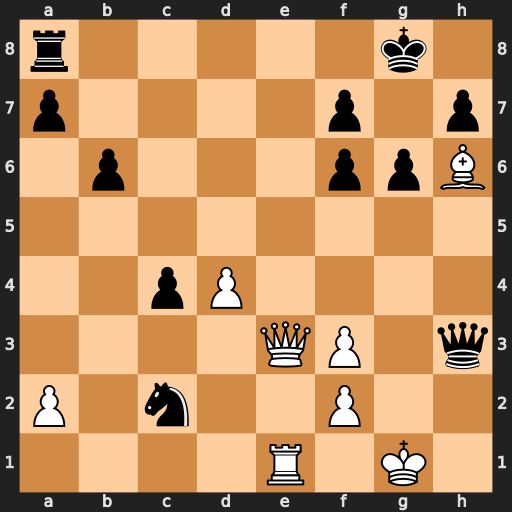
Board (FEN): r5k1/p4p1p/1p3ppB/8/2pP4/4QP1q/P1n2P2/4R1K1
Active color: w
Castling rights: -
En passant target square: -
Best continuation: Qe8+ Rxe8 Rxe8#